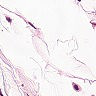
Metastatic tissue present: no